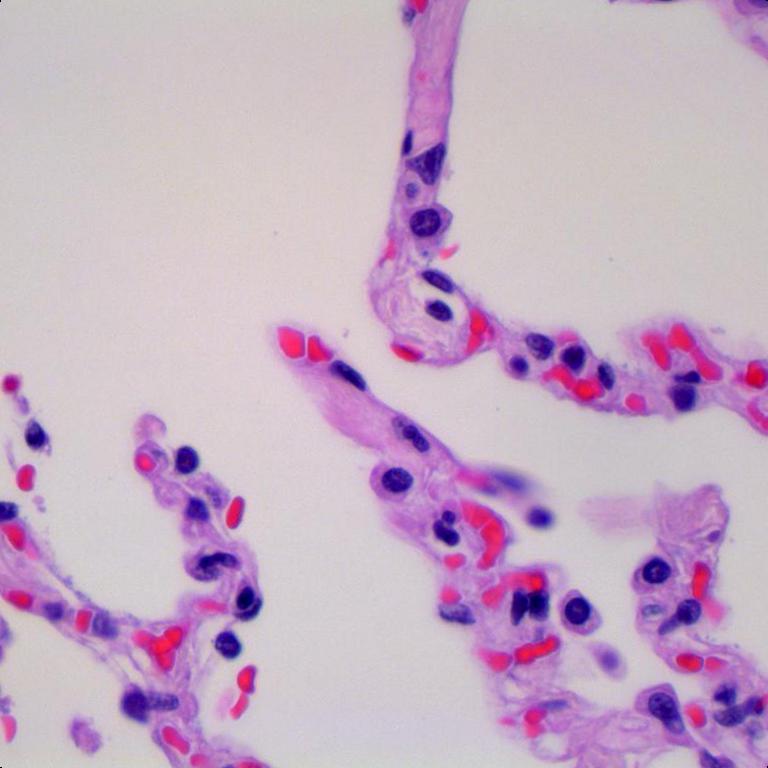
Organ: lung
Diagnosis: benign